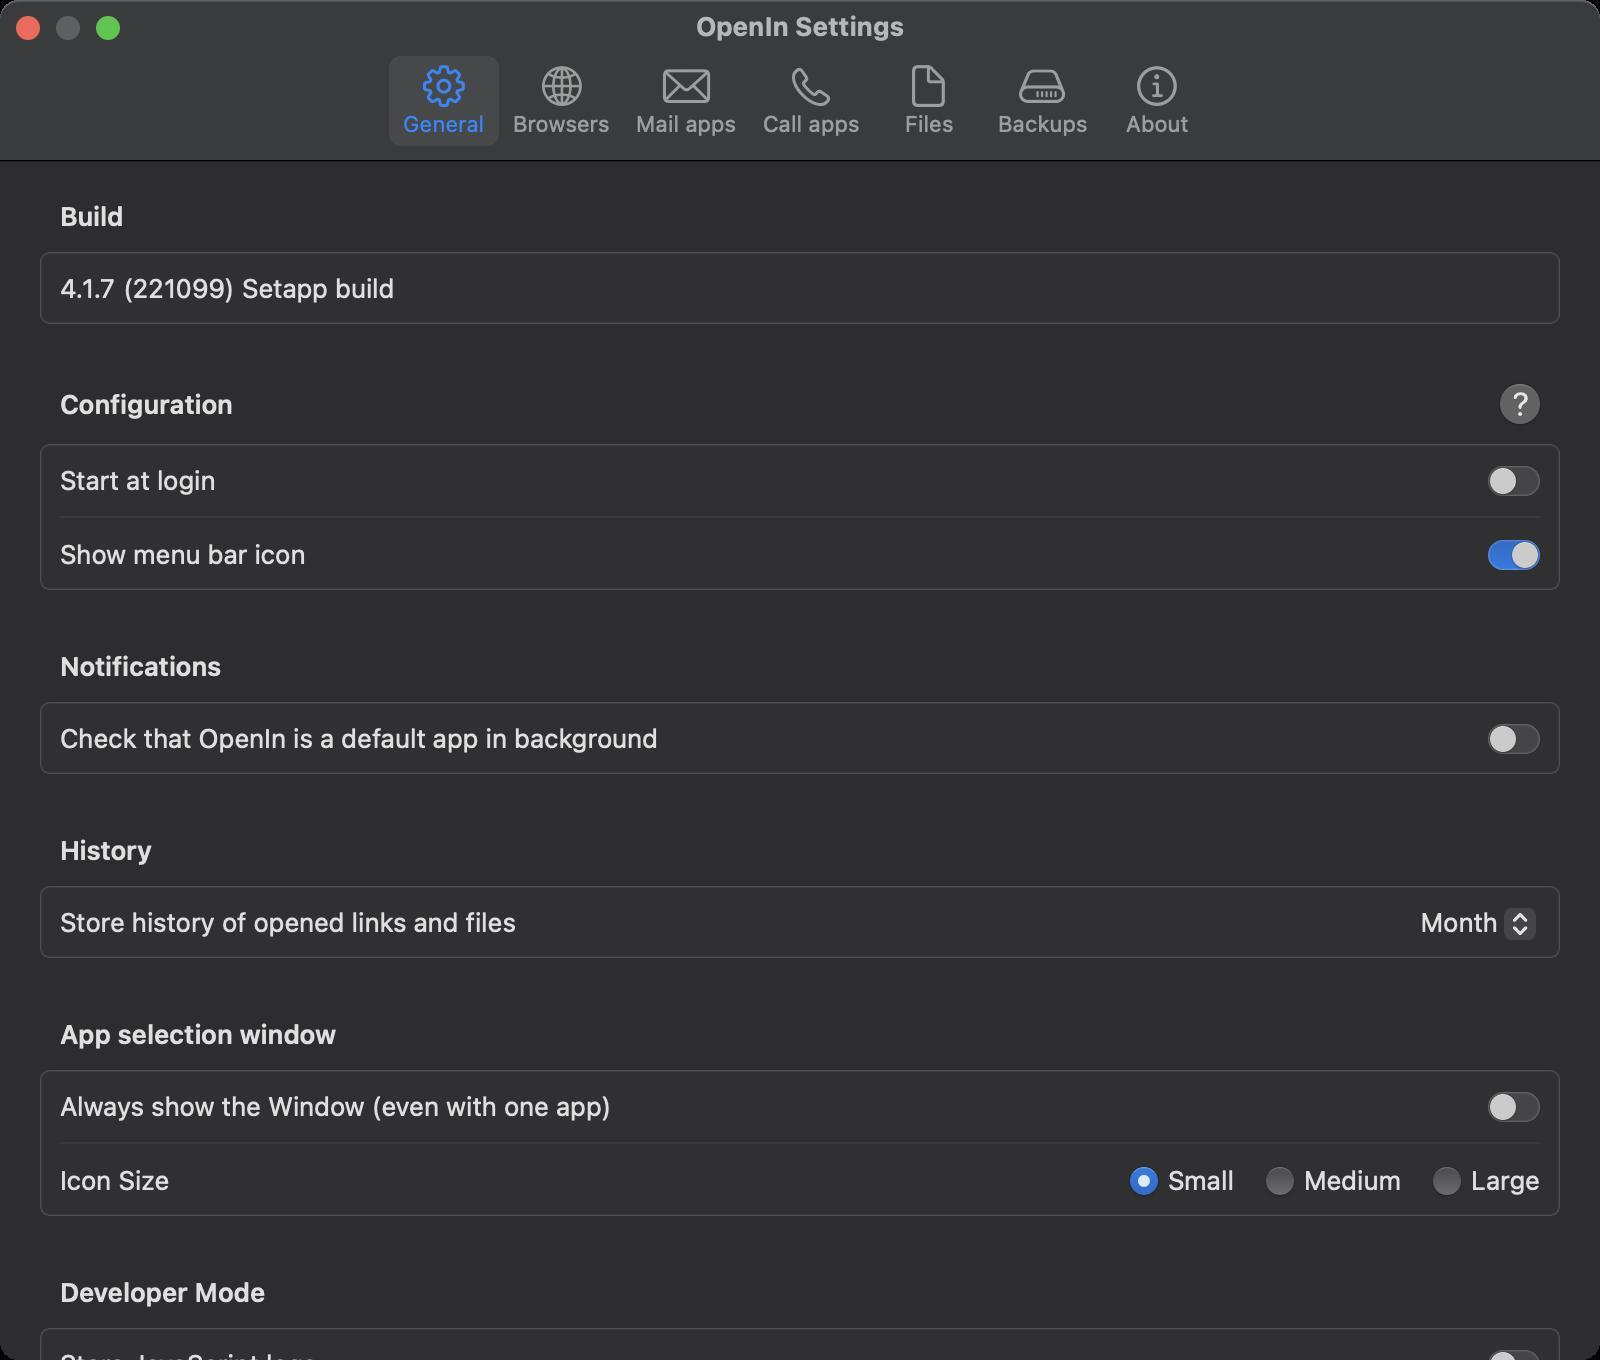
Accessibility tree:
{"name": "OpenIn_Settings", "role": "AXWindow", "description": null, "role_description": "standard window", "value": null, "position": "323.00;93.00", "size": "800;680", "children": [{"name": null, "role": "AXGroup", "description": null, "role_description": "group", "value": null, "position": "0.00;80.00", "size": "800;600", "children": [{"name": null, "role": "AXGroup", "description": null, "role_description": "group", "value": null, "position": "0.00;80.00", "size": "800;600", "children": [{"name": null, "role": "AXScrollArea", "description": null, "role_description": "scroll area", "value": null, "position": "0.00;80.00", "size": "800;600", "children": [{"name": null, "role": "AXHeading", "description": "Build", "role_description": "heading", "value": null, "position": "30.00;100.00", "size": "32;16", "children": []}, {"name": null, "role": "AXGroup", "description": null, "role_description": "group", "value": null, "position": "17.00;124.00", "size": "766;42", "children": [{"name": null, "role": "AXStaticText", "description": null, "role_description": "text", "value": "4.1.7", "position": "30.00;136.00", "size": "28;16", "children": []}, {"name": null, "role": "AXStaticText", "description": null, "role_description": "text", "value": " (221099)", "position": "58.00;136.00", "size": "60;16", "children": []}, {"name": null, "role": "AXStaticText", "description": null, "role_description": "text", "value": " Setapp build", "position": "117.50;136.00", "size": "80;16", "children": []}]}, {"name": null, "role": "AXHeading", "description": "Configuration", "role_description": "heading", "value": null, "position": "30.00;194.00", "size": "87;16", "children": []}, {"name": null, "role": "AXButton", "description": "Help", "role_description": "button", "value": null, "position": "750.00;192.00", "size": "20;20", "children": []}, {"name": null, "role": "AXGroup", "description": null, "role_description": "group", "value": null, "position": "17.00;220.00", "size": "766;79", "children": [{"name": null, "role": "AXStaticText", "description": null, "role_description": "text", "value": "Start at login", "position": "30.00;232.00", "size": "78;16", "children": []}, {"name": null, "role": "AXCheckBox", "description": null, "role_description": "switch", "value": 0, "position": "744.00;233.00", "size": "26;15", "children": []}, {"name": null, "role": "AXStaticText", "description": null, "role_description": "text", "value": "Show menu bar icon", "position": "30.00;269.00", "size": "123;16", "children": []}, {"name": null, "role": "AXCheckBox", "description": null, "role_description": "switch", "value": 1, "position": "744.00;270.00", "size": "26;15", "children": []}]}, {"name": null, "role": "AXHeading", "description": "Notifications", "role_description": "heading", "value": null, "position": "30.00;325.00", "size": "81;16", "children": []}, {"name": null, "role": "AXGroup", "description": null, "role_description": "group", "value": null, "position": "17.00;349.00", "size": "766;42", "children": [{"name": null, "role": "AXStaticText", "description": null, "role_description": "text", "value": "Check that OpenIn is a default app in background", "position": "30.00;361.00", "size": "300;16", "children": []}, {"name": null, "role": "AXCheckBox", "description": null, "role_description": "switch", "value": 0, "position": "744.00;362.00", "size": "26;15", "children": []}]}, {"name": null, "role": "AXHeading", "description": "History", "role_description": "heading", "value": null, "position": "30.00;417.00", "size": "46;16", "children": []}, {"name": null, "role": "AXGroup", "description": null, "role_description": "group", "value": null, "position": "17.00;441.00", "size": "766;42", "children": [{"name": null, "role": "AXStaticText", "description": null, "role_description": "text", "value": "Store history of opened links and files", "position": "30.00;453.00", "size": "228;16", "children": []}, {"name": null, "role": "AXPopUpButton", "description": null, "role_description": "pop up button", "value": "Month", "position": "699.00;452.00", "size": "71;20", "children": []}]}, {"name": null, "role": "AXHeading", "description": "App selection window", "role_description": "heading", "value": null, "position": "30.00;509.00", "size": "138;16", "children": []}, {"name": null, "role": "AXGroup", "description": null, "role_description": "group", "value": null, "position": "17.00;533.00", "size": "766;79", "children": [{"name": null, "role": "AXStaticText", "description": null, "role_description": "text", "value": "Always show the Window (even with one app)", "position": "30.00;545.00", "size": "276;16", "children": []}, {"name": null, "role": "AXCheckBox", "description": null, "role_description": "switch", "value": 0, "position": "744.00;546.00", "size": "26;15", "children": []}, {"name": null, "role": "AXRadioGroup", "description": null, "role_description": "radio group", "value": null, "position": "30.00;582.00", "size": "740;16", "children": [{"name": null, "role": "AXStaticText", "description": null, "role_description": "text", "value": "Icon Size", "position": "30.00;582.00", "size": "55;16", "children": []}, {"name": null, "role": "AXRadioButton", "description": "Small", "role_description": "radio button", "value": 1, "position": "565.00;582.00", "size": "52;16", "children": []}, {"name": null, "role": "AXRadioButton", "description": "Medium", "role_description": "radio button", "value": 0, "position": "633.00;582.00", "size": "68;16", "children": []}, {"name": null, "role": "AXRadioButton", "description": "Large", "role_description": "radio button", "value": 0, "position": "716.50;582.00", "size": "54;16", "children": []}]}]}, {"name": null, "role": "AXHeading", "description": "Developer Mode", "role_description": "heading", "value": null, "position": "30.00;638.00", "size": "103;16", "children": []}, {"name": null, "role": "AXGroup", "description": null, "role_description": "group", "value": null, "position": "17.00;662.00", "size": "766;42", "children": [{"name": null, "role": "AXStaticText", "description": null, "role_description": "text", "value": "Store JavaScript logs", "position": "30.00;674.00", "size": "128;16", "children": []}, {"name": null, "role": "AXCheckBox", "description": null, "role_description": "switch", "value": 0, "position": "744.00;675.00", "size": "26;15", "children": []}]}, {"name": null, "role": "AXScrollBar", "description": null, "role_description": "scroll bar", "value": 0.0, "position": "784.00;80.00", "size": "16;600", "children": [{"name": null, "role": "AXValueIndicator", "description": null, "role_description": "value indicator", "value": 0.0, "position": "788.00;81.00", "size": "12;560", "children": []}, {"name": null, "role": "AXButton", "description": null, "role_description": "increment arrow button", "value": null, "position": "784.00;80.00", "size": "0;0", "children": []}, {"name": null, "role": "AXButton", "description": null, "role_description": "decrement arrow button", "value": null, "position": "784.00;80.00", "size": "0;0", "children": []}, {"name": null, "role": "AXButton", "description": null, "role_description": "increment page button", "value": null, "position": "788.00;642.00", "size": "12;38", "children": []}, {"name": null, "role": "AXButton", "description": null, "role_description": "decrement page button", "value": null, "position": "788.00;80.00", "size": "12;1", "children": []}]}]}]}]}, {"name": null, "role": "AXToolbar", "description": null, "role_description": "toolbar", "value": null, "position": "0.00;28.00", "size": "800;52", "children": [{"name": "General", "role": "AXButton", "description": null, "role_description": "button", "value": null, "position": "194.50;28.00", "size": "55;52", "children": []}, {"name": "Browsers", "role": "AXButton", "description": null, "role_description": "button", "value": null, "position": "250.50;28.00", "size": "60;52", "children": []}, {"name": "Mail_apps", "role": "AXButton", "description": null, "role_description": "button", "value": null, "position": "312.00;28.00", "size": "62;52", "children": []}, {"name": "Call_apps", "role": "AXButton", "description": null, "role_description": "button", "value": null, "position": "375.50;28.00", "size": "60;52", "children": []}, {"name": "Files", "role": "AXButton", "description": null, "role_description": "button", "value": null, "position": "437.00;28.00", "size": "55;52", "children": []}, {"name": "Backups", "role": "AXButton", "description": null, "role_description": "button", "value": null, "position": "493.00;28.00", "size": "57;52", "children": []}, {"name": "About", "role": "AXButton", "description": null, "role_description": "button", "value": null, "position": "551.00;28.00", "size": "55;52", "children": []}]}, {"name": null, "role": "AXButton", "description": null, "role_description": "close button", "value": null, "position": "7.00;6.00", "size": "14;16", "children": []}, {"name": null, "role": "AXButton", "description": null, "role_description": "zoom button", "value": null, "position": "47.00;6.00", "size": "14;16", "children": [{"name": null, "role": "AXGroup", "description": null, "role_description": "group", "value": null, "position": "47.00;6.00", "size": "14;16", "children": [{"name": null, "role": "AXGroup", "description": null, "role_description": "group", "value": null, "position": "47.00;6.00", "size": "14;16", "children": []}]}]}, {"name": null, "role": "AXButton", "description": null, "role_description": "minimize button", "value": null, "position": "27.00;6.00", "size": "14;16", "children": []}, {"name": null, "role": "AXStaticText", "description": null, "role_description": "text", "value": "OpenIn Settings", "position": "346.00;5.00", "size": "109;16", "children": []}]}